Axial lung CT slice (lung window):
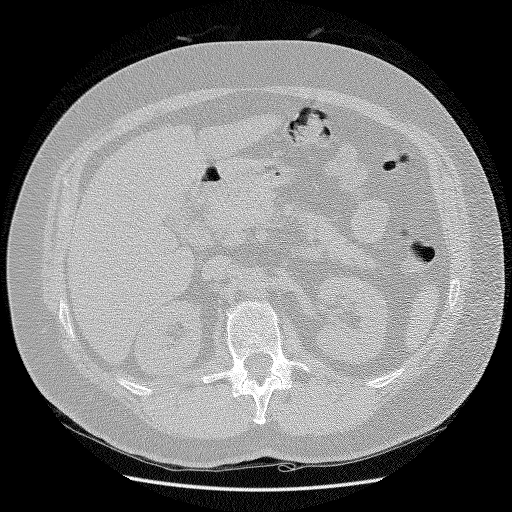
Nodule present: no